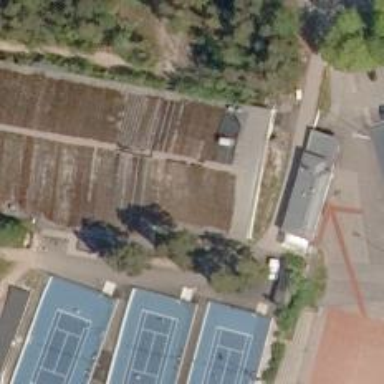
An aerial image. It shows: Sports centre in the leisure land.